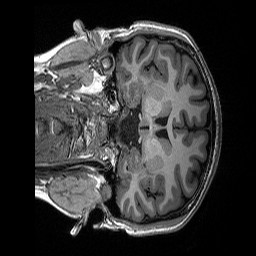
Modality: T1w
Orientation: coronal
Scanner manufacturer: siemens
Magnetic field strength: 3 T
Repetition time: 2.3 s
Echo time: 0.00298 s